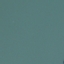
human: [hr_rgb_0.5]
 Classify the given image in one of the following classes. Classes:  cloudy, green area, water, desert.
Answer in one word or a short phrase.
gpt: water